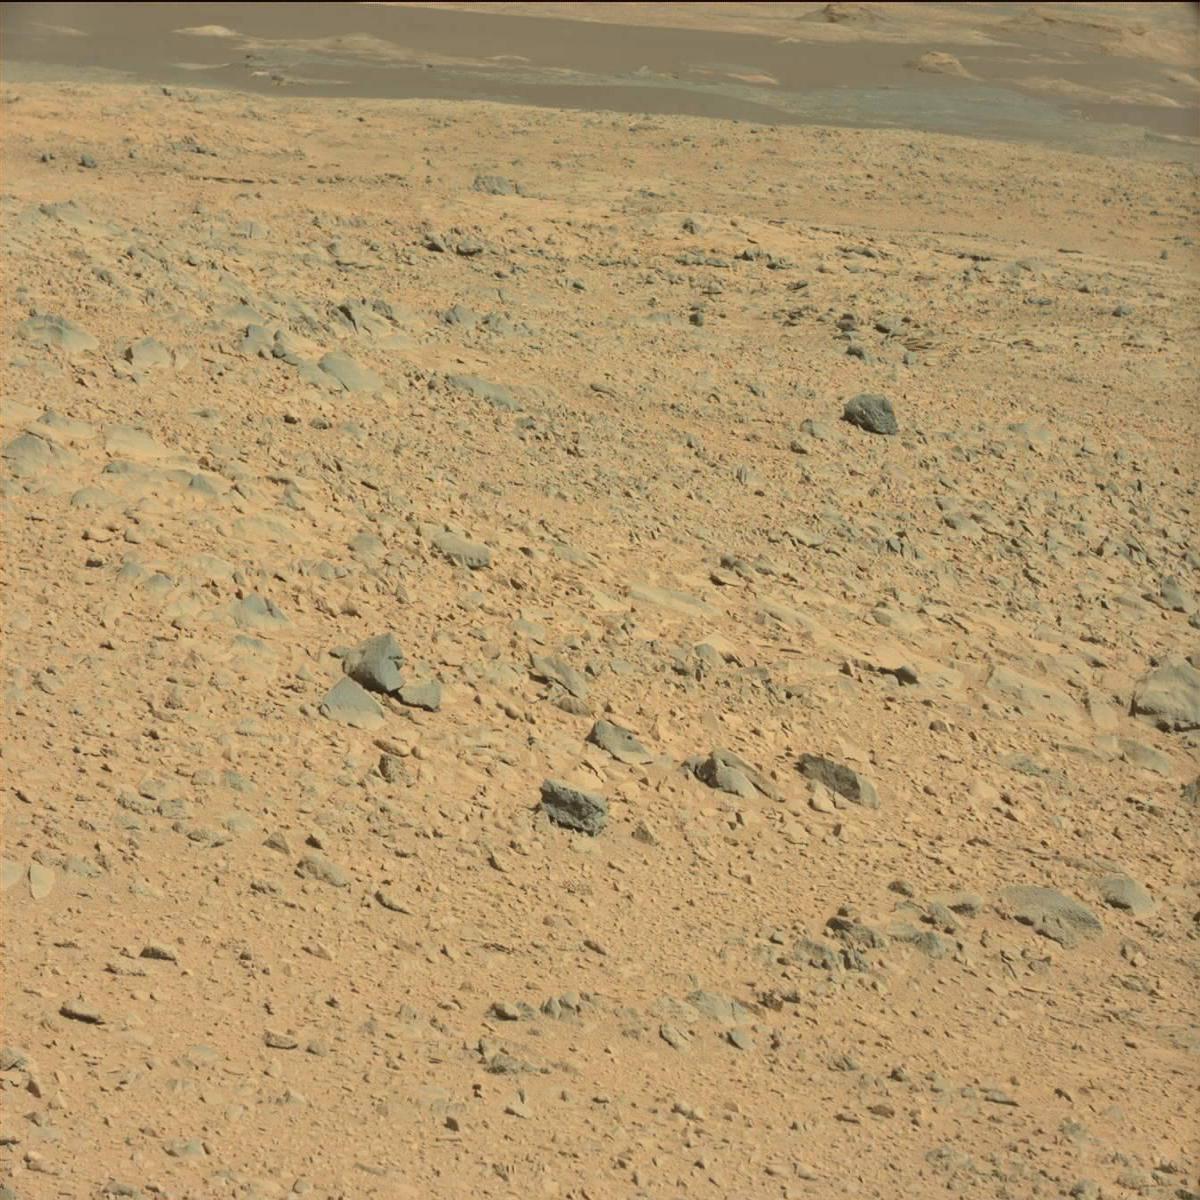
Terrain classes present: Bedrock, Ridge, Rock, Sand / Soil